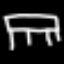
Label: bed